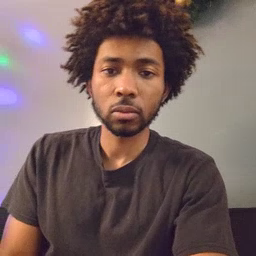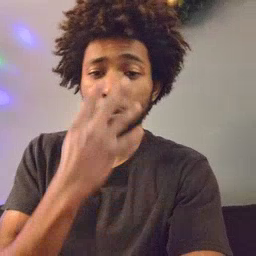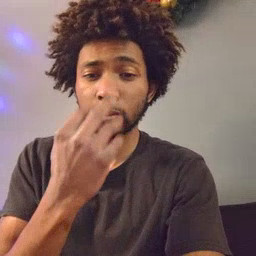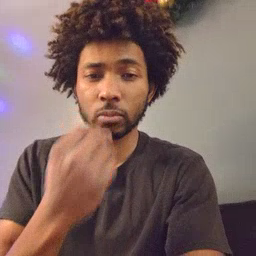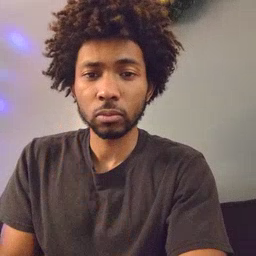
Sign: wolf